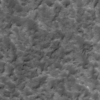
Label: not_dusty